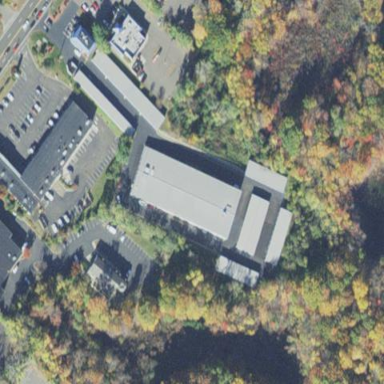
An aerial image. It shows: Commercial building with storage rental shop inside.